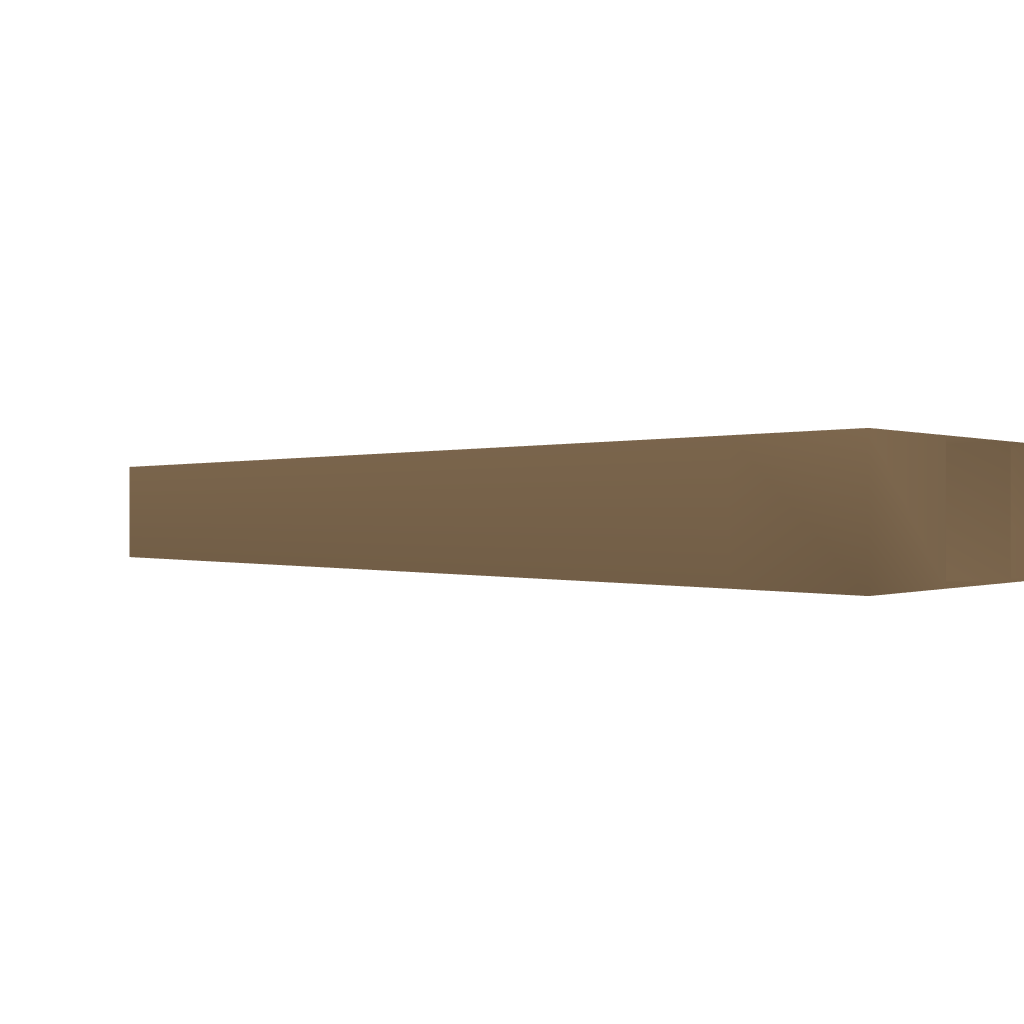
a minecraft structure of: shops